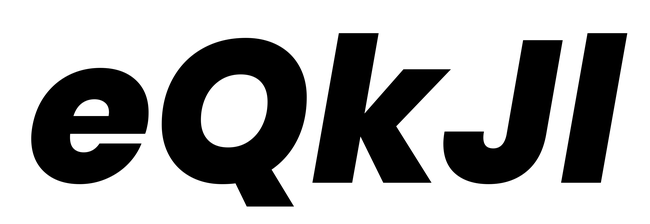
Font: Poppins-ExtraBoldItalic